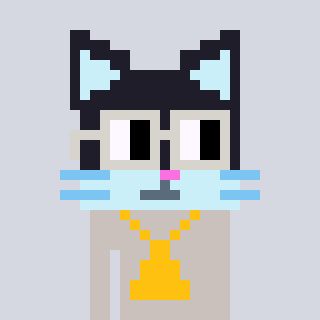
a pixel art character with square light gray glasses, a cat-shaped head and a foggrey-colored body on a cool background